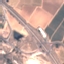
Land use / land cover class: Highway